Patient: sex F, age 54
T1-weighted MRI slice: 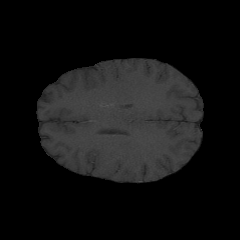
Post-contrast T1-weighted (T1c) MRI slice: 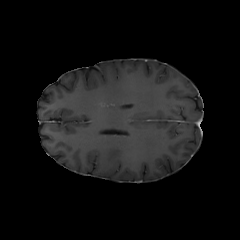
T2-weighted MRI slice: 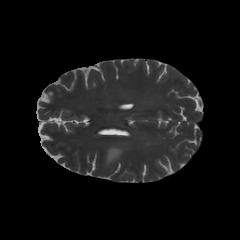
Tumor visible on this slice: yes
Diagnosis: Glioblastoma, IDH-wildtype
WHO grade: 4